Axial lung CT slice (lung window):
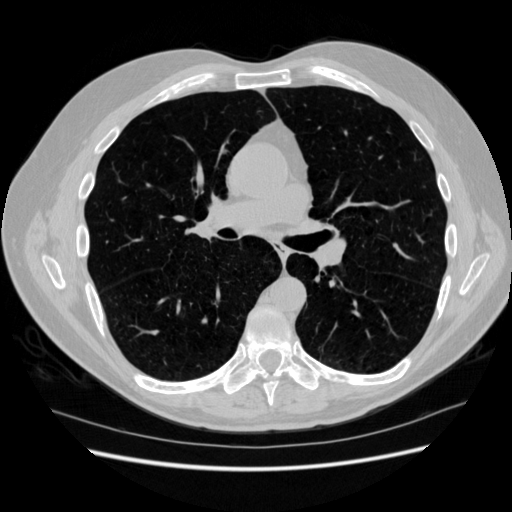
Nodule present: no